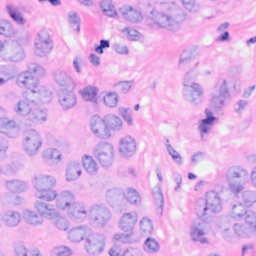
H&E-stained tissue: Breast